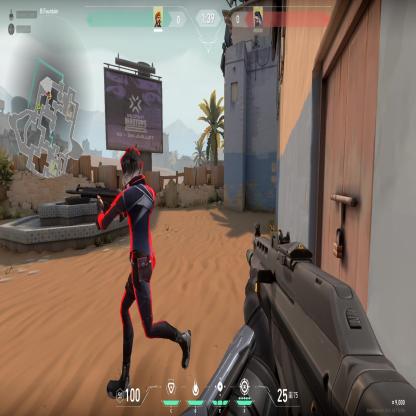
Label: enemy